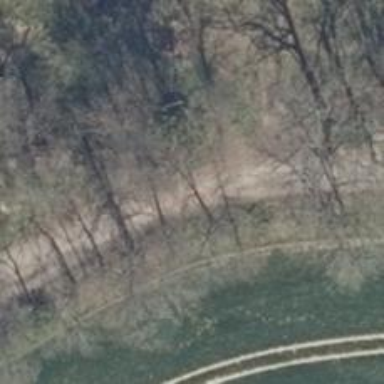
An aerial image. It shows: Well-maintained track road of grade 1.